Question: This is part of a gnuplot script I use:
'''
set terminal png transparent
#plot "back.png" binary filetype=png w rgbimage
filename = "/MyData/MyRadio/ND/Server/GNUPlot/anim/map_".i.".dat"
plotfile = "/MyData/MyRadio/ND/Server/GNUPlot/anim/graph_".i.".png"
set output plotfile
set ylabel "Latitude"
set xlabel "Longitude"
set cbrange [0.5e9:3e9]
set palette defined (0.5 "blue", 1 "green",1.5 "yellow", 2.1 "orange", 3 "red")
plot 'back.png' binary filetype=png center=(0,0) with rgbimage notitle, filename using 2:3:4 title columnheader(1) with points pt 7 ps 2 palette
set output
i=i+1
if (i <= n) reread
'''
However, it produces a '.png' file with black background instead of a picture:
.
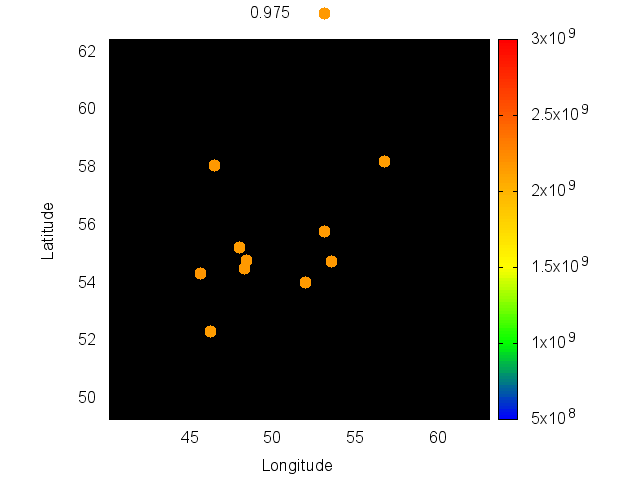
Answer: In case of important negotiations, if You need to create animated '.gif' like this <URL> whith constant image on the background, You can use this 'code.plt':
'''
reset
set term png transparent truecolor size 930, 880
set output "outpit".i.".png"
set multiplot
set origin 0,0
filename = "in_".i.".dat"
print filename." ".plotfile
unset tics
unset border
set lmargin at screen 0.08
set rmargin at screen 0.85
set bmargin at screen 0.1
set tmargin at screen 0.98
plot "background.png" binary filetype=png center=(0,0) with rgbimage
set tics
set border
set xrange [40.1:63.11]
set yrange [49.28:62.44]
set cbrange [0.5e9:3e9]
set palette defined (0.5 "blue", 1 "green",1.5 "yellow", 2.1 "orange", 3 "red")
plot filename using 2:3:4 title columnheader(1) with points pt 7 ps 3 palette
unset multiplot
unset output
i=i+1
if (i <= n) reread
'''
Do not forget set 'i'(start) and 'n'(stop).
After gather all out '.png' in animated '.gif' image whith 'ffmpg' for example.